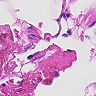
Metastatic tissue present: no